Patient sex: M
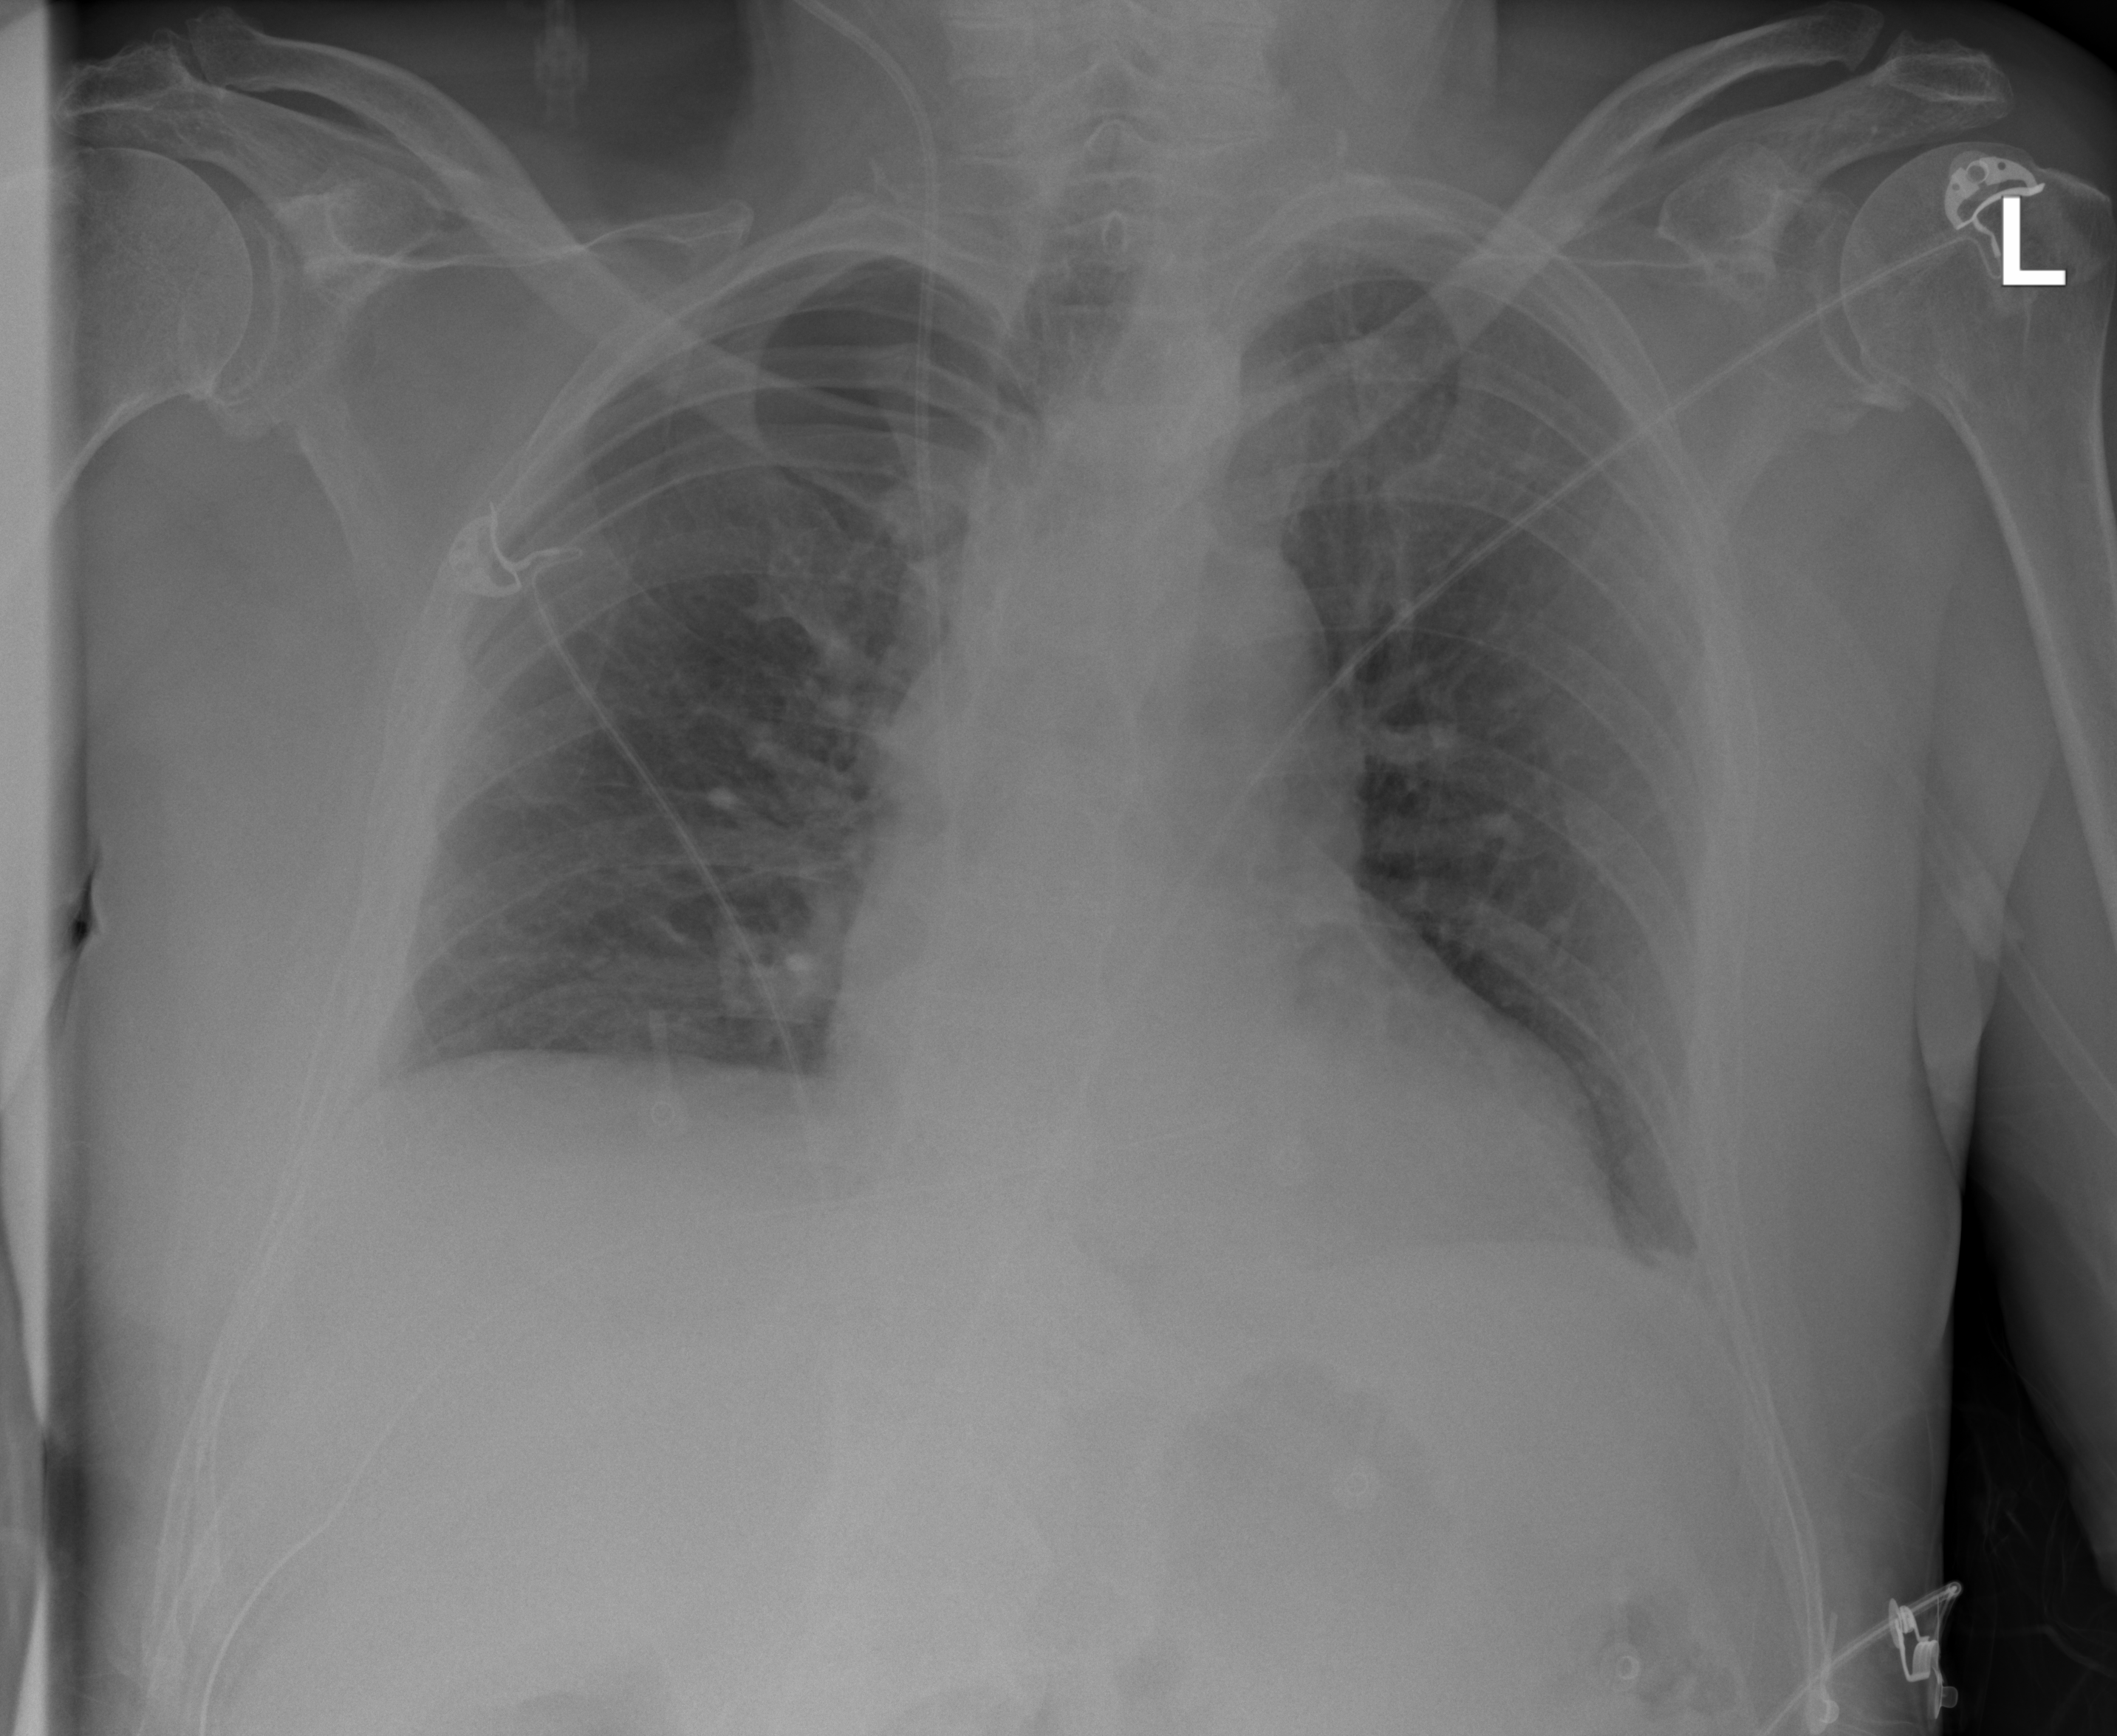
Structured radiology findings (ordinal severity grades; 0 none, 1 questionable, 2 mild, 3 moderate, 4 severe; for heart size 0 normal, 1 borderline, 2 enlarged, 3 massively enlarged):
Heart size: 2
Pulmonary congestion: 2
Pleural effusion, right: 0
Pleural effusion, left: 2
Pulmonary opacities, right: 0
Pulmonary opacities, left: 0
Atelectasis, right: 2
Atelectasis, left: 2